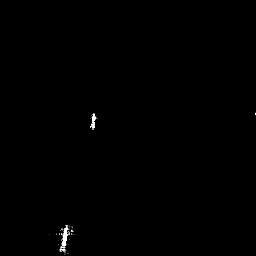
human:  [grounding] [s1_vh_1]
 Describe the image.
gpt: In the satellite image, there is  <ref>1 small ship </ref> <box>[[33, 42, 38, 52, 0]]</box> located at center,  <ref>1 medium ship </ref> <box>[[21, 86, 29, 98, 0]]</box> located at bottom left.